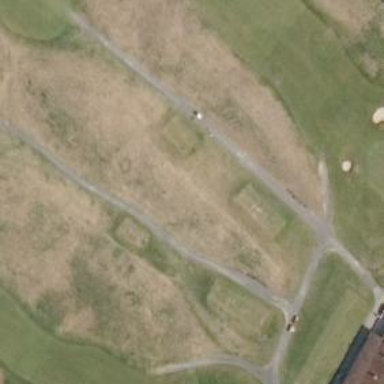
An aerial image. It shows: Path for both roads and golfers.